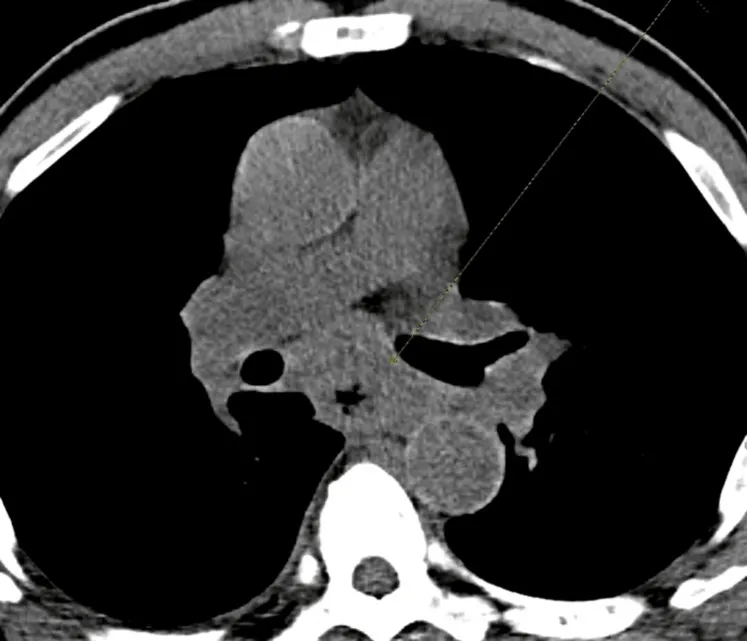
CT chest without contrast showing lymphadenopathy and diffusely thickened esophageal wall.
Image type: radiology (ct)